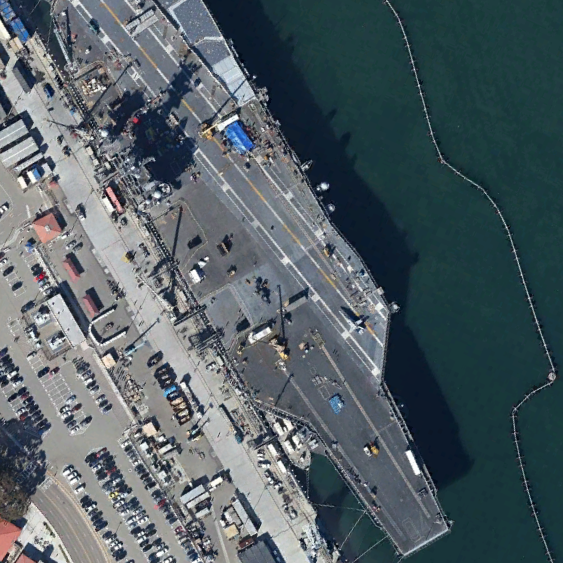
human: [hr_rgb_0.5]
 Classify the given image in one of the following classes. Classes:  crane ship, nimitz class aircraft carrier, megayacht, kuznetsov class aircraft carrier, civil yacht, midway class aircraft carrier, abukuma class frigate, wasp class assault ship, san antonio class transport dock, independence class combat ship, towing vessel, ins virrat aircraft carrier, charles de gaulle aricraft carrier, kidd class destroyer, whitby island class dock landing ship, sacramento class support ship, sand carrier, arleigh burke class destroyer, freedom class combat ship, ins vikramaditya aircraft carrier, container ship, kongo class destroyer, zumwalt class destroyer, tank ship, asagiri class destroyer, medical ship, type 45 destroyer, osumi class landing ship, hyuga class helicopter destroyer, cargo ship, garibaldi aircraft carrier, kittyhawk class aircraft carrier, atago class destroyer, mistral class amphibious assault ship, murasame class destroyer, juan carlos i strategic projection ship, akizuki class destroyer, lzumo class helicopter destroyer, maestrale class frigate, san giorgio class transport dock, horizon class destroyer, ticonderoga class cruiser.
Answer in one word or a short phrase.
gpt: Nimitz class aircraft carrier